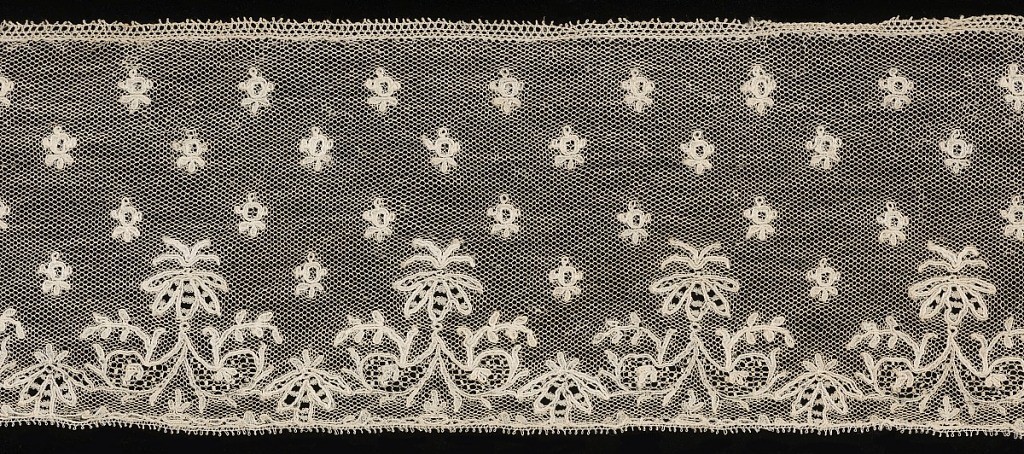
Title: Border
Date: early 19th century
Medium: linen Technique: bobbin lace, Mechlin style
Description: Straight border of Mechlin lace with a design of buds sprinkled over the field, and a border of conventionalized ornament.